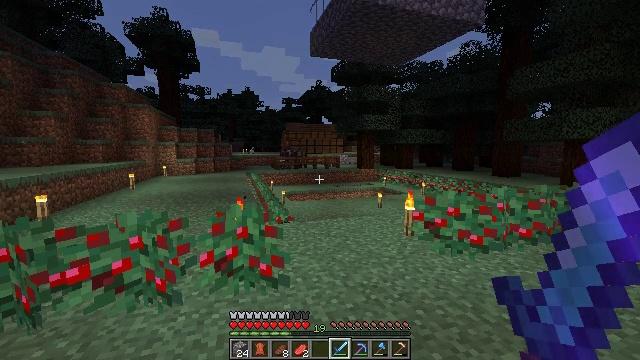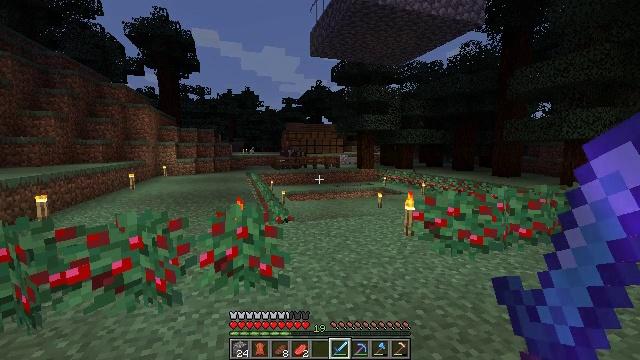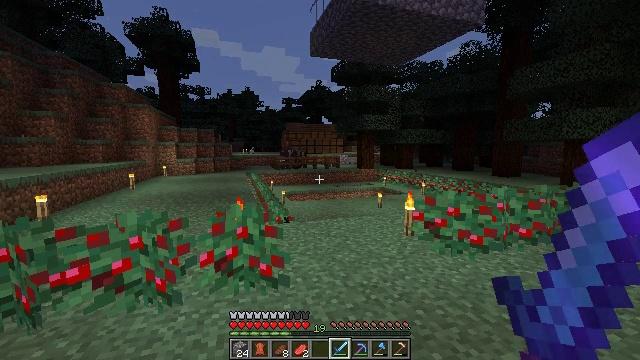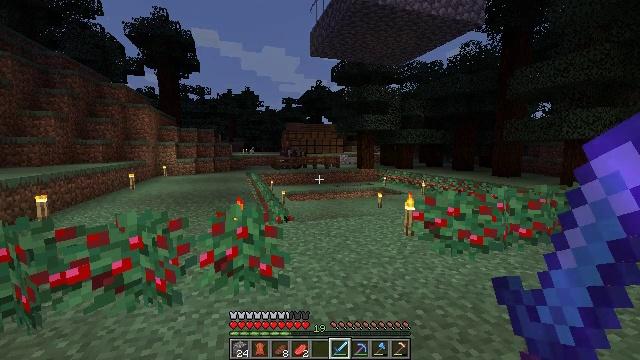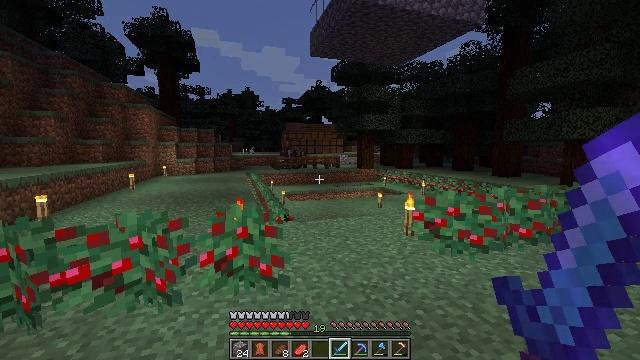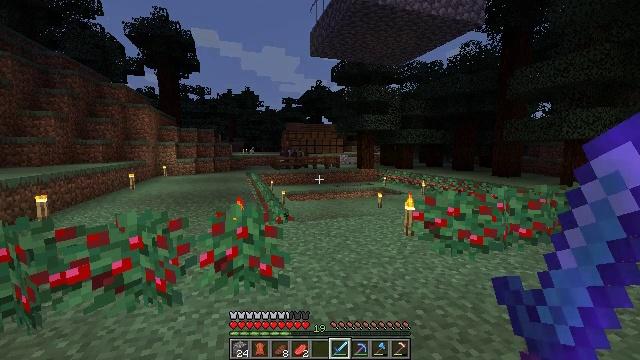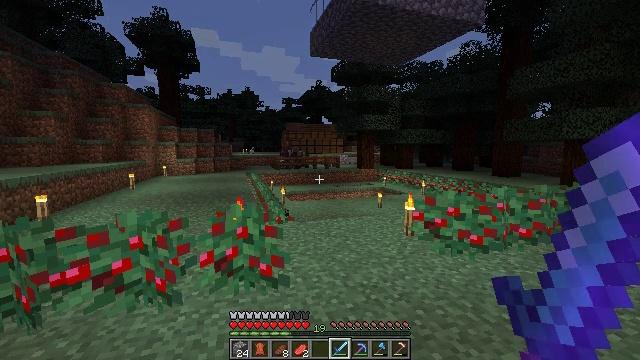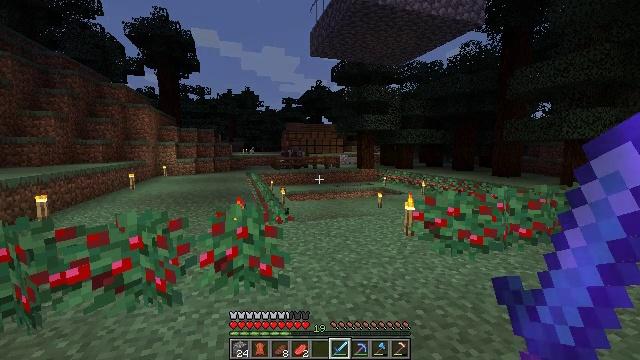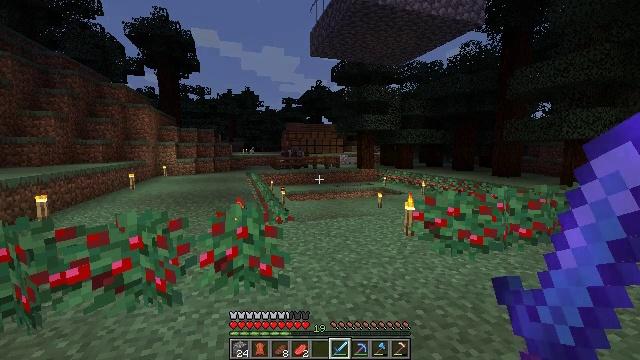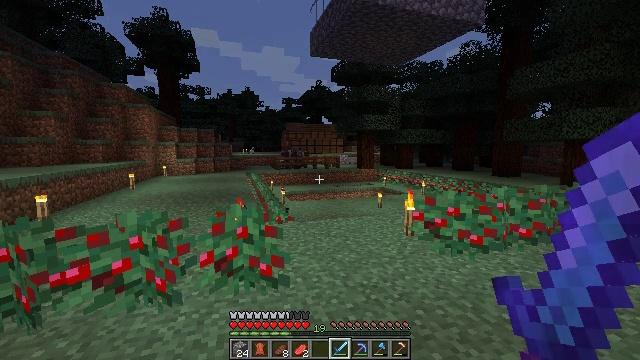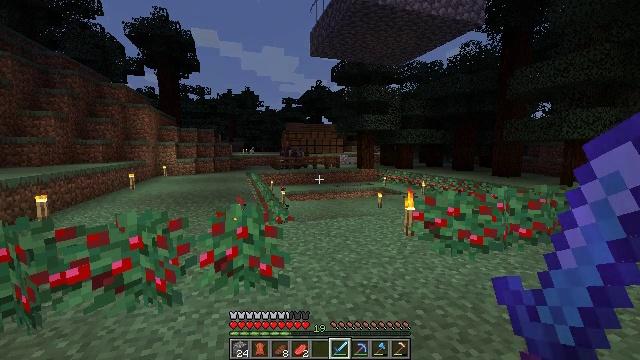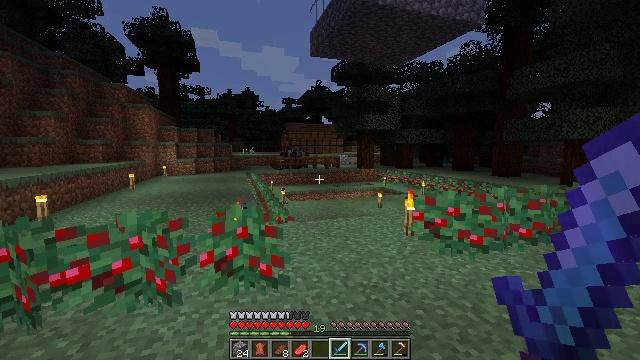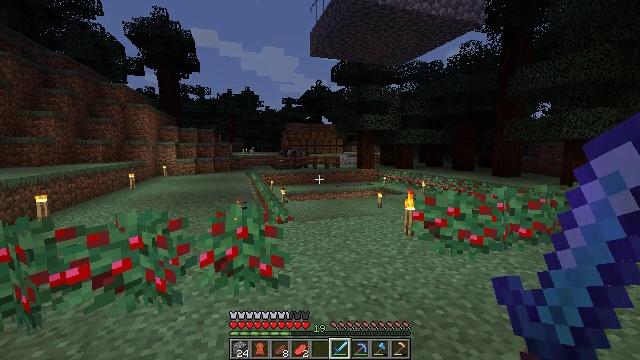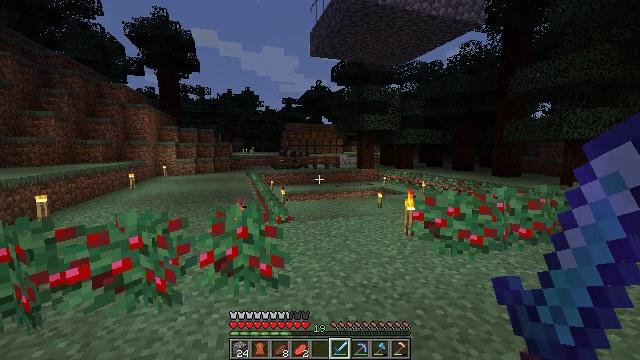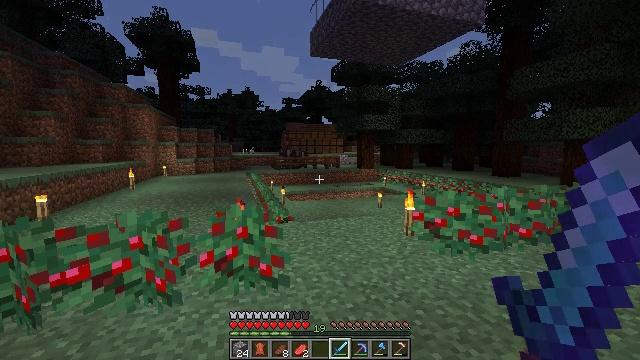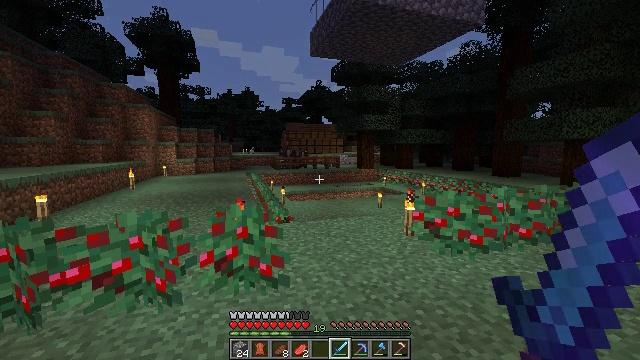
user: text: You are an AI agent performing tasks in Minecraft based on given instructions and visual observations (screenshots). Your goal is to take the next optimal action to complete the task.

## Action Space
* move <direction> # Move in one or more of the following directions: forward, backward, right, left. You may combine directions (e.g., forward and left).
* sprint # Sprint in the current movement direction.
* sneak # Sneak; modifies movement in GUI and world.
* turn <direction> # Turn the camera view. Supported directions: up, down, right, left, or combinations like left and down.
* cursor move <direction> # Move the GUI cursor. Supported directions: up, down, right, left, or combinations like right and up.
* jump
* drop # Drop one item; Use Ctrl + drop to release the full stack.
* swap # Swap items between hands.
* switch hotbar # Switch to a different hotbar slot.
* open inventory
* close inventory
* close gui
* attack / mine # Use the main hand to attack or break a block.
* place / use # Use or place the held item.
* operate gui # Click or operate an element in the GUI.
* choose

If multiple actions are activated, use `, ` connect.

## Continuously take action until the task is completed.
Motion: motion action
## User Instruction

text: Get wheat from the farmland.
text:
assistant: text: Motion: no_op
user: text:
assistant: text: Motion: no_op
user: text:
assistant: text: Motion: no_op
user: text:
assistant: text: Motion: no_op
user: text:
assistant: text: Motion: no_op
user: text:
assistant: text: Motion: no_op
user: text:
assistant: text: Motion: no_op
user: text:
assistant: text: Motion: no_op
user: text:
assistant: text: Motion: no_op
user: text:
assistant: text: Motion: no_op
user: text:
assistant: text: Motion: no_op
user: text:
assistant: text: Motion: no_op
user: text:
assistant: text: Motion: no_op
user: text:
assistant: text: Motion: no_op
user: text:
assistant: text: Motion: no_op
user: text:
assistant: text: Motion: no_op
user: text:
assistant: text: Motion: no_op
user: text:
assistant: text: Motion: no_op
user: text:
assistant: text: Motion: no_op
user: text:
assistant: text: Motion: no_op
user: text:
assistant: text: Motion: no_op
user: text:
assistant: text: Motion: no_op
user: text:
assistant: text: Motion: no_op
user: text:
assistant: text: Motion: no_op
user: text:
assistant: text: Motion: no_op
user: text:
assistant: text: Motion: no_op
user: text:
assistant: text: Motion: no_op
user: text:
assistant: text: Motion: no_op
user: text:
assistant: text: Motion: no_op
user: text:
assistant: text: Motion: no_op